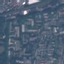
Label: Residential